Field crop: maize
Growth stage: 2
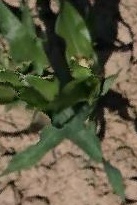
Species: maize